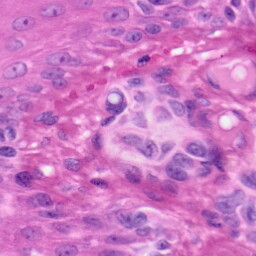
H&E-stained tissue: Skin